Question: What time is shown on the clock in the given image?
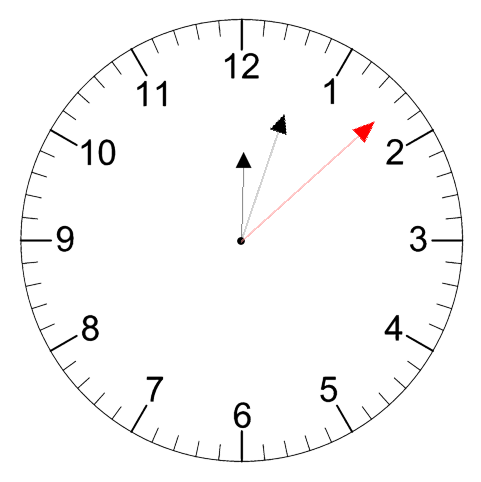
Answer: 12:03:08